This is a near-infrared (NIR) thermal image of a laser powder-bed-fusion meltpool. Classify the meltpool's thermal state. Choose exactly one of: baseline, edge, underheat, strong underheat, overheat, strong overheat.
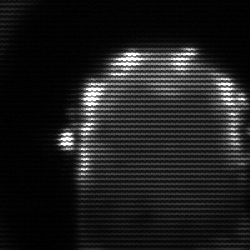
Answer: baseline